Question: if you take a look at this link (link removed) , you will notice that my header doesn't take the full width of the page, there's a full px gap on the right side. Same issue for the footer. I don't understand why because these elements have a 100% width in my CSS sheet and it looks perfect on my mac with safari and firefox. Any idea what is wrong? (didn't include the code here as there would have been too many lines since I don't know where the issue is) Thanks

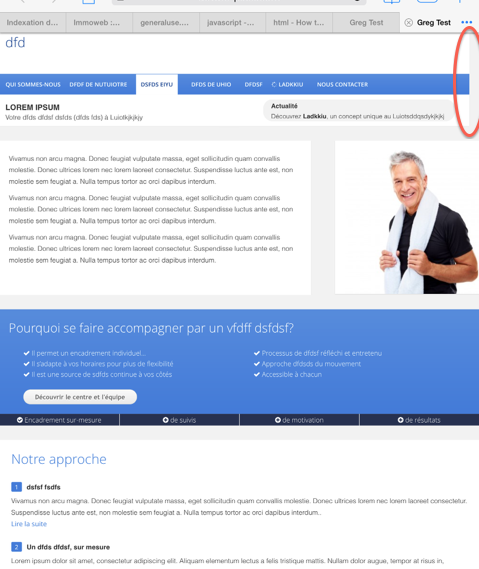
Answer: This is because of your min-width in 'html,body' Changing 'min-width' to '1000px' will fix your issue.
'''
html, body {
min-width: 980px;
'''
'''
html, body {
min-width: 1000px;
'''